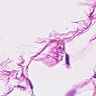
Metastatic tissue present: no